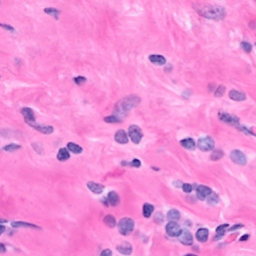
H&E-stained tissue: Breast